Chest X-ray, AP view. Patient: 10 years old, sex M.
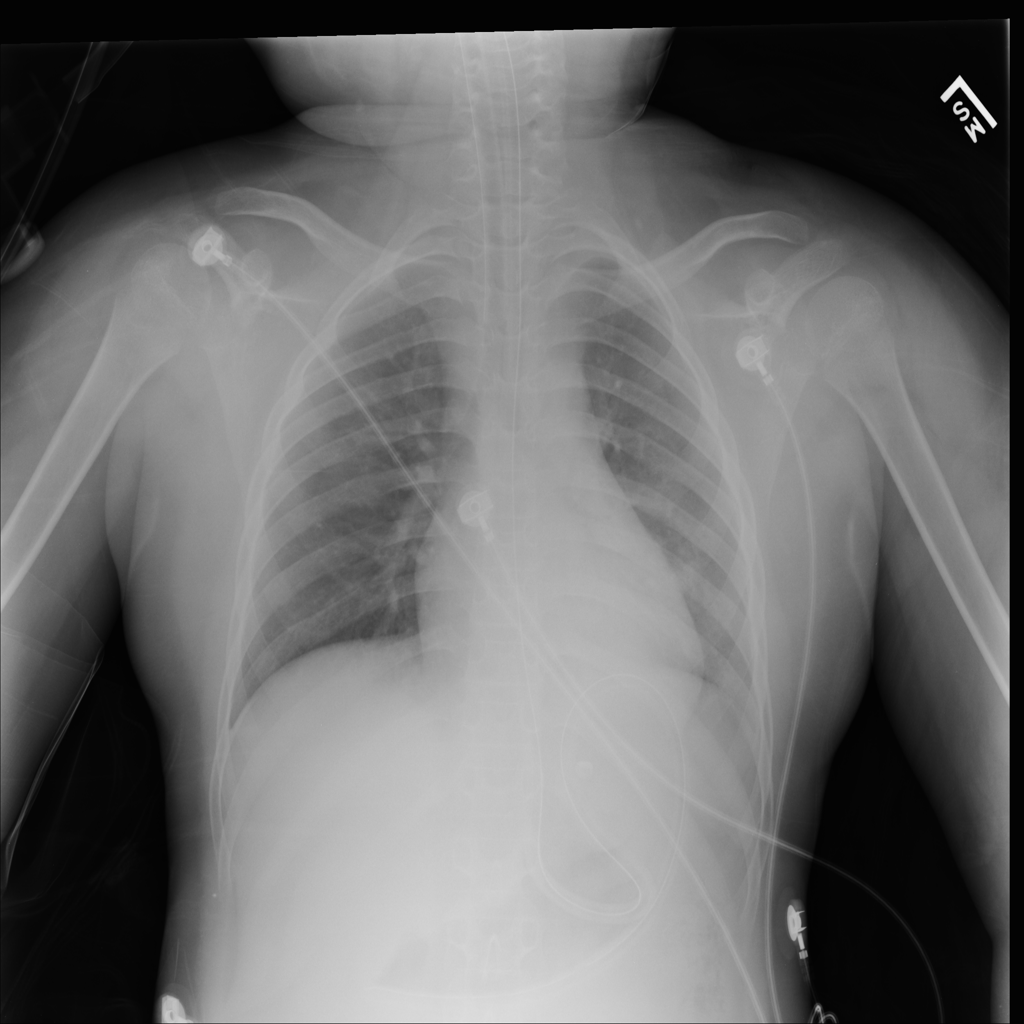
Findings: No Finding